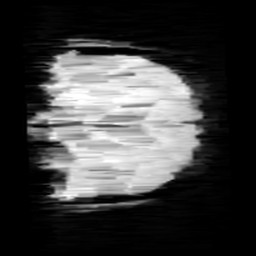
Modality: minIP
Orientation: coronal
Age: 10
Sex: female
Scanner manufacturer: siemens
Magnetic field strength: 3 T
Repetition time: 0.027 s
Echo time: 0.02 s